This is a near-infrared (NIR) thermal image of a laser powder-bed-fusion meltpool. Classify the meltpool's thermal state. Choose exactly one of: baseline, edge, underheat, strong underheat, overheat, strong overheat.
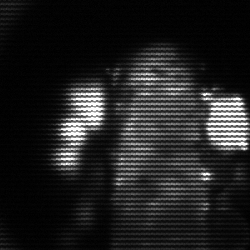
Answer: strong underheat